Question: I am an iOS developer with very little Javascript experience. However, I am stuck with a problem to get a phone gap application running which is supposed to scan barcode.
I am getting an error when the barcode scanning code is invoked:
"Uncaught TypeError: undefined is not a function"

The 'MWBScanner.js' file is pretty straightforward. It has got the following definition & invocation for the var 'BarcodeScanner'
'''
var BarcodeScanner = {
/**
* Init decoder with default params.
*/
MWBinitDecoder: function(callback) {
cordova.exec(callback, function(){}, "MWBarcodeScanner", "initDecoder", []);
},
/**
* Call the scanner screen. Result are returned in callback function as:
* result.code - string representation of barcode result
* result.type - type of barcode detected or 'Cancel' if scanning is canceled
* result.bytes - bytes array of raw barcode result
*/
MWBstartScanning: function(callback) {
cordova.exec(callback, function(err) {
callback('Error: ' + err);
}, "MWBarcodeScanner", "startScanner", []);
},
/**
* Registers licensing information with single selected decoder type.
* If registering information is correct, enables full support for selected
* decoder type.
* It should be called once per decoder type.
*
* @param[in] codeMask Single decoder type selector (MWB_CODE_MASK_...)
* @param[in] userName User name string
* @param[in] key License key string
*
* @retval MWB_RT_OK Registration successful
* @retval MWB_RT_FAIL Registration failed
* @retval MWB_RT_BAD_PARAM More than one decoder flag selected
* @retval MWB_RT_NOT_SUPPORTED Selected decoder type or its registration
* is not supported
*/
MWBregisterCode: function(codeMask, userName, key) {
cordova.exec(function(){}, function(){}, "MWBarcodeScanner", "registerCode", [codeMask, userName, key]);
},
/**
* Sets active or inactive status of decoder types
*
* @param[in] activeCodes ORed bit flags (MWB_CODE_MASK_...) of decoder types
* to be activated.
*/
MWBsetActiveCodes: function(activeCodes) {
cordova.exec(function(){}, function(){}, "MWBarcodeScanner", "setActiveCodes", [activeCodes]);
},
/**
* Set active subcodes for given code group flag.
* Subcodes under some decoder type are all activated by default.
*
* @param[in] codeMask Single decoder type/group (MWB_CODE_MASK_...)
* @param[in] subMask ORed bit flags of requested decoder subtypes (MWB_SUBC_MASK_)
*/
MWBsetActiveSubcodes: function(codeMask, activeSubcodes) {
cordova.exec(function(){}, function(){}, "MWBarcodeScanner", "setActiveSubcodes", [codeMask, activeSubcodes]);
},
/**
* MWBsetFlags configures options (if any) for decoder type specified in codeMask.
* Options are given in flags as bitwise OR of option bits. Available options depend on selected decoder type.
*
* @param[in] codeMask Single decoder type (MWB_CODE_MASK_...)
* @param[in] flags ORed bit mask of selected decoder type options (MWB_FLAG_...)
*/
MWBsetFlags: function(codeMask, flags) {
cordova.exec(function(){}, function(){}, "MWBarcodeScanner", "setFlags", [codeMask, flags]);
},
/**
* This function enables some control over scanning lines choice for 1D barcodes. By ORing
* available bit-masks user can add one or more direction options to scanning lines set.
* @n - MWB_SCANDIRECTION_HORIZONTAL - horizontal lines
* @n - MWB_SCANDIRECTION_VERTICAL - vertical lines
* @n - MWB_SCANDIRECTION_OMNI - omnidirectional lines
* @n - MWB_SCANDIRECTION_AUTODETECT - enables BarcodeScanner's
* autodetection of barcode direction
*
* @param[in] direction ORed bit mask of direction modes given with
* MWB_SCANDIRECTION_... bit-masks
*/
MWBsetDirection: function(direction) {
cordova.exec(function(){}, function(){}, "MWBarcodeScanner", "setDirection", [direction]);
},
/**
* Sets rectangular area for barcode scanning with selected single decoder type.
* After MWBsetScanningRect() call, all subseqent scans will be restricted
* to this region. If rectangle is not set, whole image is scanned.
* Also, if width or height is zero, whole image is scanned.
*
* Parameters are interpreted as percentage of image dimensions, i.e. ranges are
* 0 - 100 for all parameters.
*
* @param[in] codeMask Single decoder type selector (MWB_CODE_MASK_...)
* @param[in] left X coordinate of left edge (percentage)
* @param[in] top Y coordinate of top edge (percentage)
* @param[in] width Rectangle witdh (x axis) (percentage)
* @param[in] height Rectangle height (y axis) (percentage)
*/
MWBsetScanningRect: function(codeMask, left, top, width, height) {
cordova.exec(function(){}, function(){}, "MWBarcodeScanner", "setScanningRect", [codeMask, left, top, width, height]);
},
/**
* Barcode detector relies on image processing and geometry inerpolation for
* extracting optimal data for decoding. Higher effort level involves more processing
* and intermediate parameter values, thus increasing probability of successful
* detection with low quality images, but also consuming more CPU time.
*
* @param[in] level Effort level - available values are 1, 2, 3, 4 and 5.
* Levels greater than 3 are not suitable fro real-time decoding
*/
MWBsetLevel: function(level) {
cordova.exec(function(){}, function(){}, "MWBarcodeScanner", "setLevel", [level]);
},
/**
* Sets prefered User Interface orientation of scanner screen
* Choose one fo the available values:
* OrientationPortrait
* OrientationLandscapeLeft
* OrientationLandscapeRight
*
* Default value is OrientationLandscapeLeft
*/
MWBsetInterfaceOrientation: function(interfaceOrientation) {
cordova.exec(function(){}, function(){}, "MWBarcodeScanner", "setInterfaceOrientation", [interfaceOrientation]);
},
/**
* Choose overlay graphics type for scanning screen:
* OverlayModeNone - No overlay is displayed
* OverlayModeMW - Use MW Dynamic Viewfinder with blinking line (you can customize display options
* in native class by changing defaults)
* OverlayModeImage - Show image on top of camera preview
*
* Default value is OverlayModeMW
*/
MWBsetOverlayMode: function(overlayMode) {
cordova.exec(function(){}, function(){}, "MWBarcodeScanner", "setOverlayMode", [overlayMode]);
},
/**
* Enable or disable high resolution scanning. It's recommended to enable it when target barcodes
* are of high density or small footprint. If device doesn't support high resolution param will be ignored
*
* Default value is true (enabled)
*/
MWBenableHiRes: function(enableHiRes) {
cordova.exec(function(){}, function(){}, "MWBarcodeScanner", "enableHiRes", [enableHiRes]);
},
/**
* Enable or disable flash toggle button on scanning screen. If device doesn't support flash mode
* button will be hidden regardles of param
*
* Default value is true (enabled)
*/
MWBenableFlash: function(enableFlash) {
cordova.exec(function(){}, function(){}, "MWBarcodeScanner", "enableFlash", [enableFlash]);
},
/**
* Set default state of flash (torch) when scanner activity is started
*
* Default value is false (disabled)
*/
MWBturnFlashOn: function(flashOn) {
cordova.exec(function(){}, function(){}, "MWBarcodeScanner", "turnFlashOn", [flashOn]);
},
/**
* Enable or disable zoom button on scanning screen. If device doesn't support zoom,
* button will be hidden regardles of param. Zoom is not supported on Windows Phone 8
* as there's no zooming api available!
*
* Default value is true (enabled)
*/
MWBenableZoom: function(enableZoom) {
cordova.exec(function(){}, function(){}, "MWBarcodeScanner", "enableZoom", [enableZoom]);
},
/**
* Set two desired zoom levels in percentage and initial level. Set first two params to zero for default
* levels. On iOS, first zoom level is set to maximum non-interpolated level available on device, and
* second is double of first level. On Android, default first zoom is 150% and second is 300%. Zoom is
* not supported on Windows Phone 8 as there's no zooming api available!
* Initial zoom level can be 0 (100% - non zoomed), 1 (zoomLevel1) or 2 (zoomLevel2). Default is 0.
*
*/
MWBsetZoomLevels: function(zoomLevel1, zoomLevel2, initialZoomLevel) {
cordova.exec(function(){}, function(){}, "MWBarcodeScanner", "setZoomLevels", [zoomLevel1, zoomLevel2, initialZoomLevel]);
},
/**
* Set custom key:value pair which is accesible from native code.
*/
MWBsetCustomParam: function(key, value) {
cordova.exec(function(){}, function(){}, "MWBarcodeScanner", "setCustomParam", [key, value]);
}
};
'''
Invocation of this function from the file startScreen.js:
'''
function startScanning()
{
//alert ('Hello world!');
// cordova.exec(function()
// {
// alert ('Success');
// },
// function()
// {
// alert ('Failure');
// },
// "RPGBarcodeScanner",
// "startScanning",
// []);
scanner.startScanning(MWBSInitSpace.init,MWBSInitSpace.callback);
}
$(document).off("pagebeforeshow", "#startScreen").on("pagebeforeshow", "#startScreen", function(event, ui) {
Apperyio.CurrentScreen = "startScreen";
_.chain(Apperyio.mappings).filter(function(m) {
return m.homeScreen === Apperyio.CurrentScreen;
}).each(Apperyio.UIHandler.hideTemplateComponents);
});
startScreen_onLoad();
};
'''
I made sure that the scripts MWBScanner.js and MWBConfig.js (MWBSInitSpace) are loaded in the startScreen.html file:
'''
<head>
<title>
startScreen
</title>
.
.
.
<!-- Raj -->
<script type="text/javascript" src="files/views/assets/js/MWBConfig.js">
</script>
<script type="text/javascript" src="files/views/assets/js/MWBScanner.js">
</script>
.
.
.
</head>
'''
How do I fix it?
Loading of startScreen.js file:
StartScreen.js file is being loaded in StartScreen.html file in one of the blocks:
'''
<div data-role="content" id="startScreen_mobilecontainer" name="mobilecontainer"
class="startScreen_mobilecontainer ui-content" dsid="mobilecontainer" data-theme="b">
<link href="startScreen.css" rel="stylesheet" type="text/css" />
<script type="text/javascript" src="startScreen.js">
</script>
<!-- mobilebutton_2 --><!--
--><a data-role="button" name="mobilebutton_2" dsid="mobilebutton_2" class="startScreen_mobilebutton_2"
id="startScreen_mobilebutton_2" data-corners="true" data-icon="none" data-iconpos='nowhere'
x-apple-data-detectors="false" data-mini="false" data-theme="b" tabindex="1">
Scan
</a>
</div>
'''
I could confirm that scanner.startScanning function is being invoked with the help of breakpoints as you can see in the attached snapshot.
I cannot attach the whole of MWBScanner.js file because it exceeds the text limit, hence I have added only the part of code from MWBScanner which is of interest.
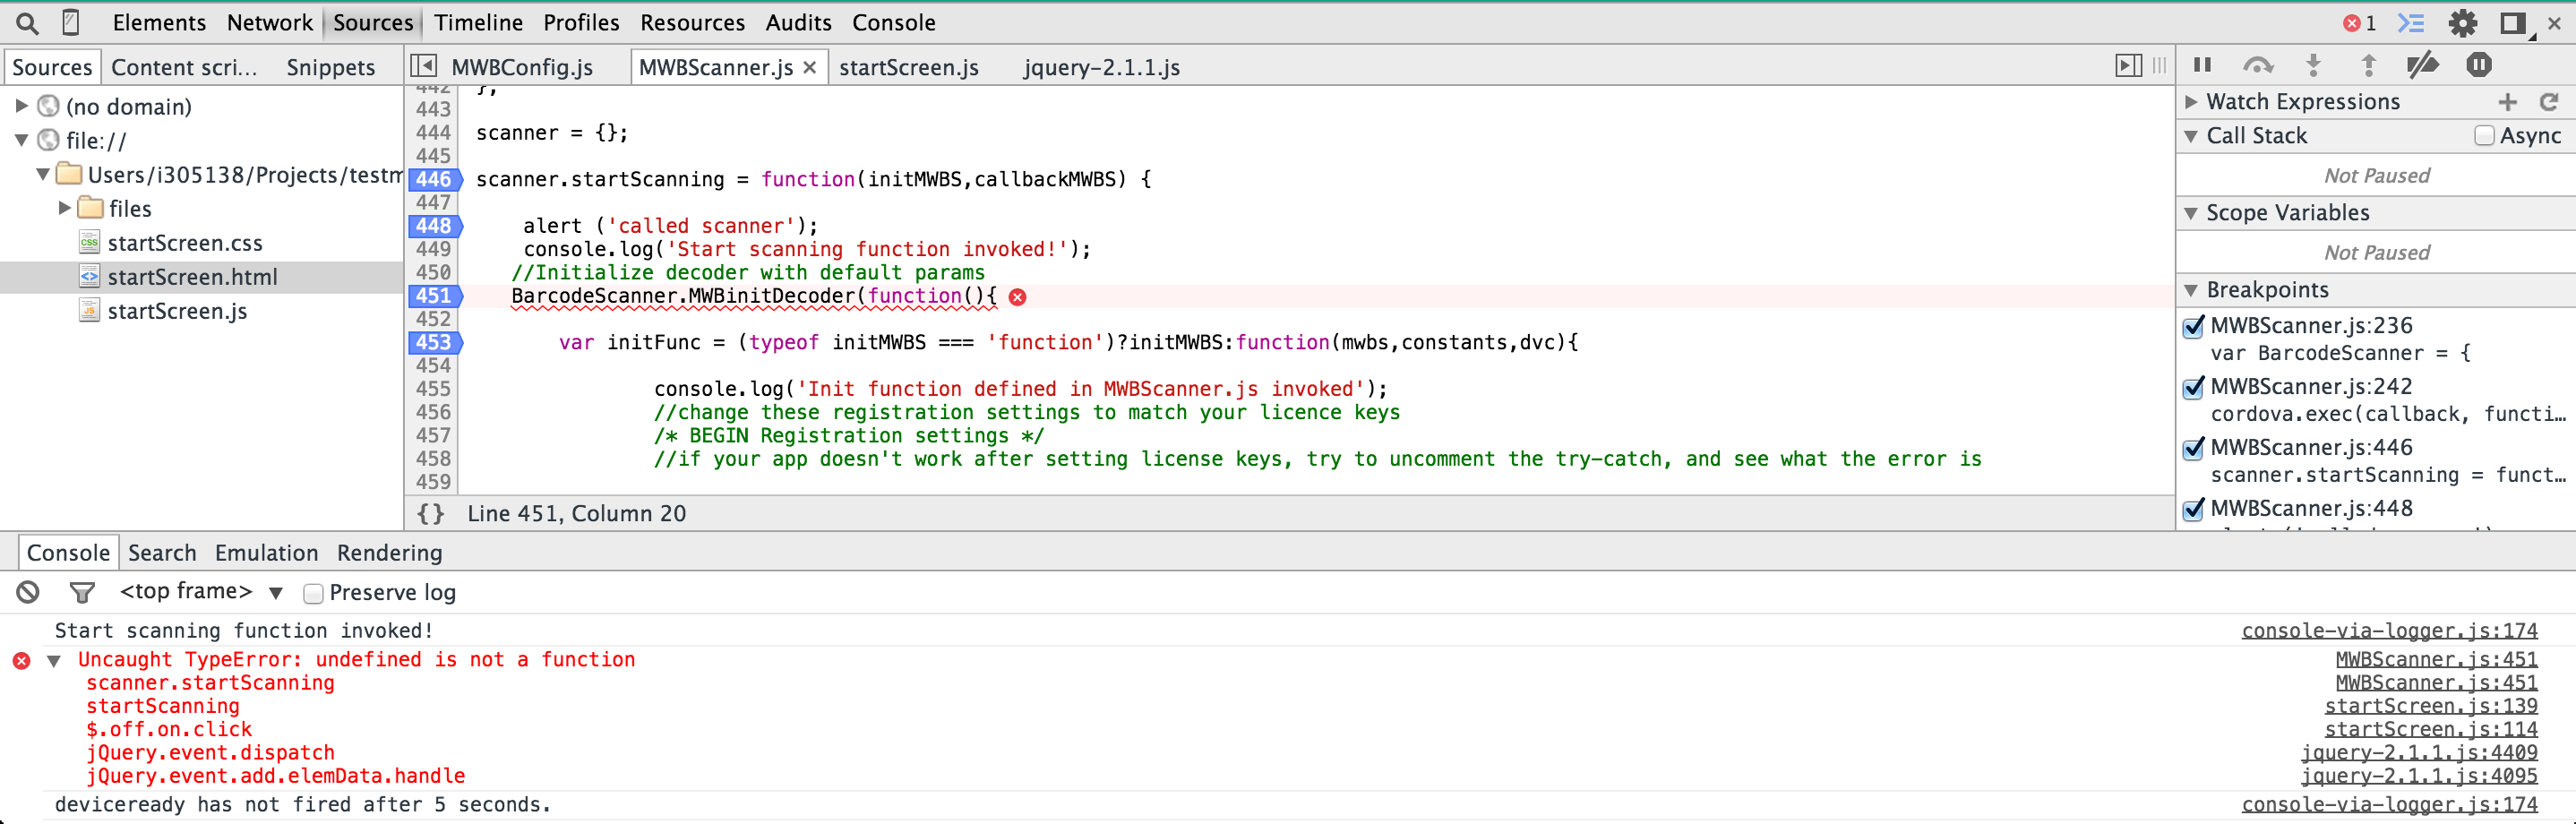
Answer: Turned out that was already defined somewhere else in the project and I had a hard time to figure this out!